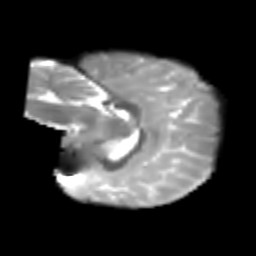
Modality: T2w
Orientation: sagittal
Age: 6
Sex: male
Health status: healthy